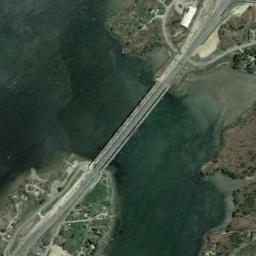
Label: bridge